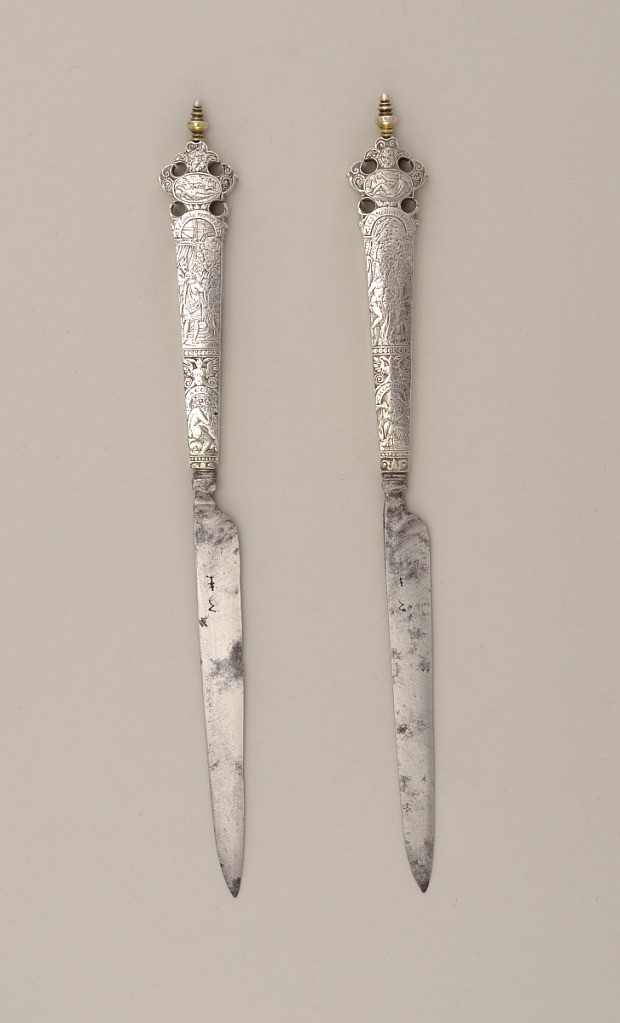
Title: knife
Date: ca. 1618
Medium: silver, steel, gold plating
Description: straight sided tapering handle engraved with figures of Ceris, Bacchus, scenes from a tale Knife (a): straight sided tapering handle engraved with figures of Ceris, Bacchus, scenes from a tale, grotesques and masks. Shaped and pierced terminal with gilt baluster finial; pointed steel blade; knife (b): straight sided tapering handle engraved with figures of Perveirs ?, Hermurs ?, scenes from a tale invluding Susannah and the Elders, grotesques and masks. Shaped and pierced terminal with gilt baluster finial; pointed steel blade.